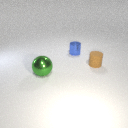
small brown rubber cylinder to the right of large green metal sphere